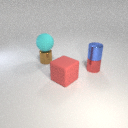
small red metal cylinder to the right of small brown metal cylinder